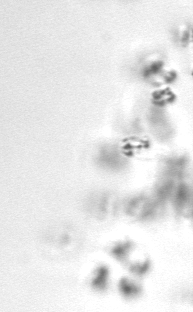
Label: Phaeocystis